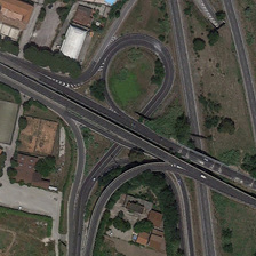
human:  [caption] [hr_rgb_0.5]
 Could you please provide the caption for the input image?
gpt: There are many trees around the crowded land.

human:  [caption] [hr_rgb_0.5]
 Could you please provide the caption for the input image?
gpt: there is a winding highway, distributed around the building .

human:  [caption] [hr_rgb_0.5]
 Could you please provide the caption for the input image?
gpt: There are many dark green and green plants in the picture.

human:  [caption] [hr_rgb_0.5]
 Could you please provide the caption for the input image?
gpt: On the earth with a large population, there are many trees around it.

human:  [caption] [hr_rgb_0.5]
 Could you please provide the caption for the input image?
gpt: There are many dark green plants in the picture.